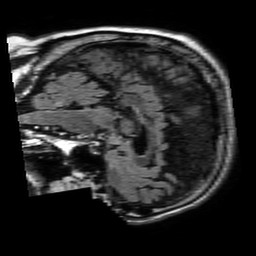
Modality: FLAIR
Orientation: sagittal
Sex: male
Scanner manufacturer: philips
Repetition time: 11 s
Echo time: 0.125 s